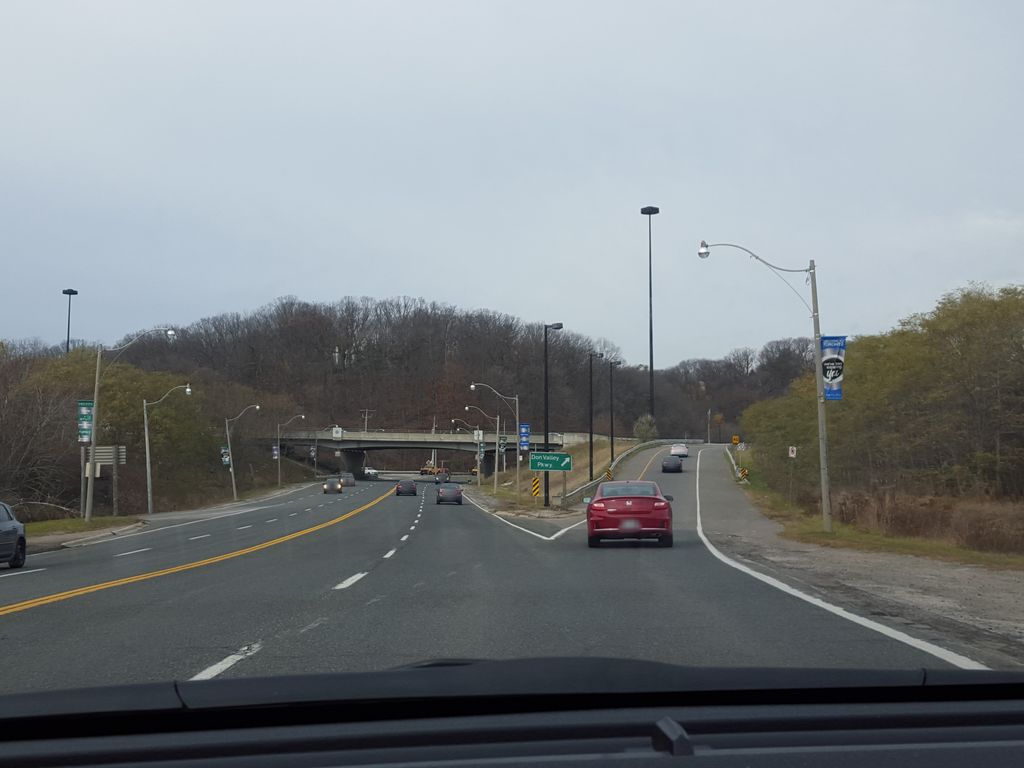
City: toronto